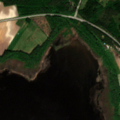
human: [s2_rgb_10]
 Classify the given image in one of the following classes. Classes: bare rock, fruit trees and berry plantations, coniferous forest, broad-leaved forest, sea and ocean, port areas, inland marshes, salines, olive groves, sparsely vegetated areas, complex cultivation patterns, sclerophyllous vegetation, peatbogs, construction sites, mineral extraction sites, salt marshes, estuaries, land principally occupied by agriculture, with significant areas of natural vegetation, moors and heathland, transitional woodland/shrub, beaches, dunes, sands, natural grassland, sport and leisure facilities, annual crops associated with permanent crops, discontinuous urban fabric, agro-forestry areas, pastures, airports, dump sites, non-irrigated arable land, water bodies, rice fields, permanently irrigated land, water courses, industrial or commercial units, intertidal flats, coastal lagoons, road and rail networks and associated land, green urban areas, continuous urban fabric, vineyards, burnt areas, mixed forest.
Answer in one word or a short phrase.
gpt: non-irrigated arable land, land principally occupied by agriculture, with significant areas of natural vegetation, coniferous forest, mixed forest, inland marshes, water bodies